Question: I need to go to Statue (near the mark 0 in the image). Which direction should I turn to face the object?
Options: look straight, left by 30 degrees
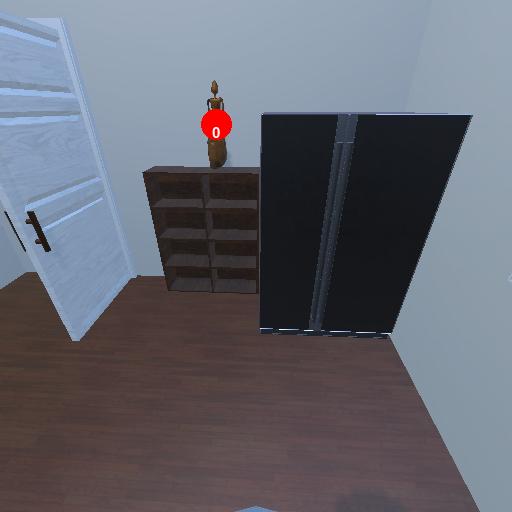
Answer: look straight